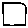
Label: square